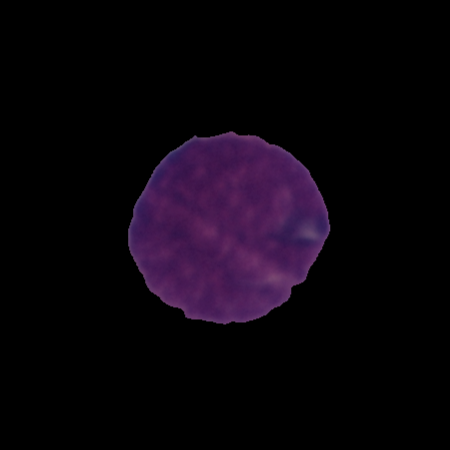
Label: cancer